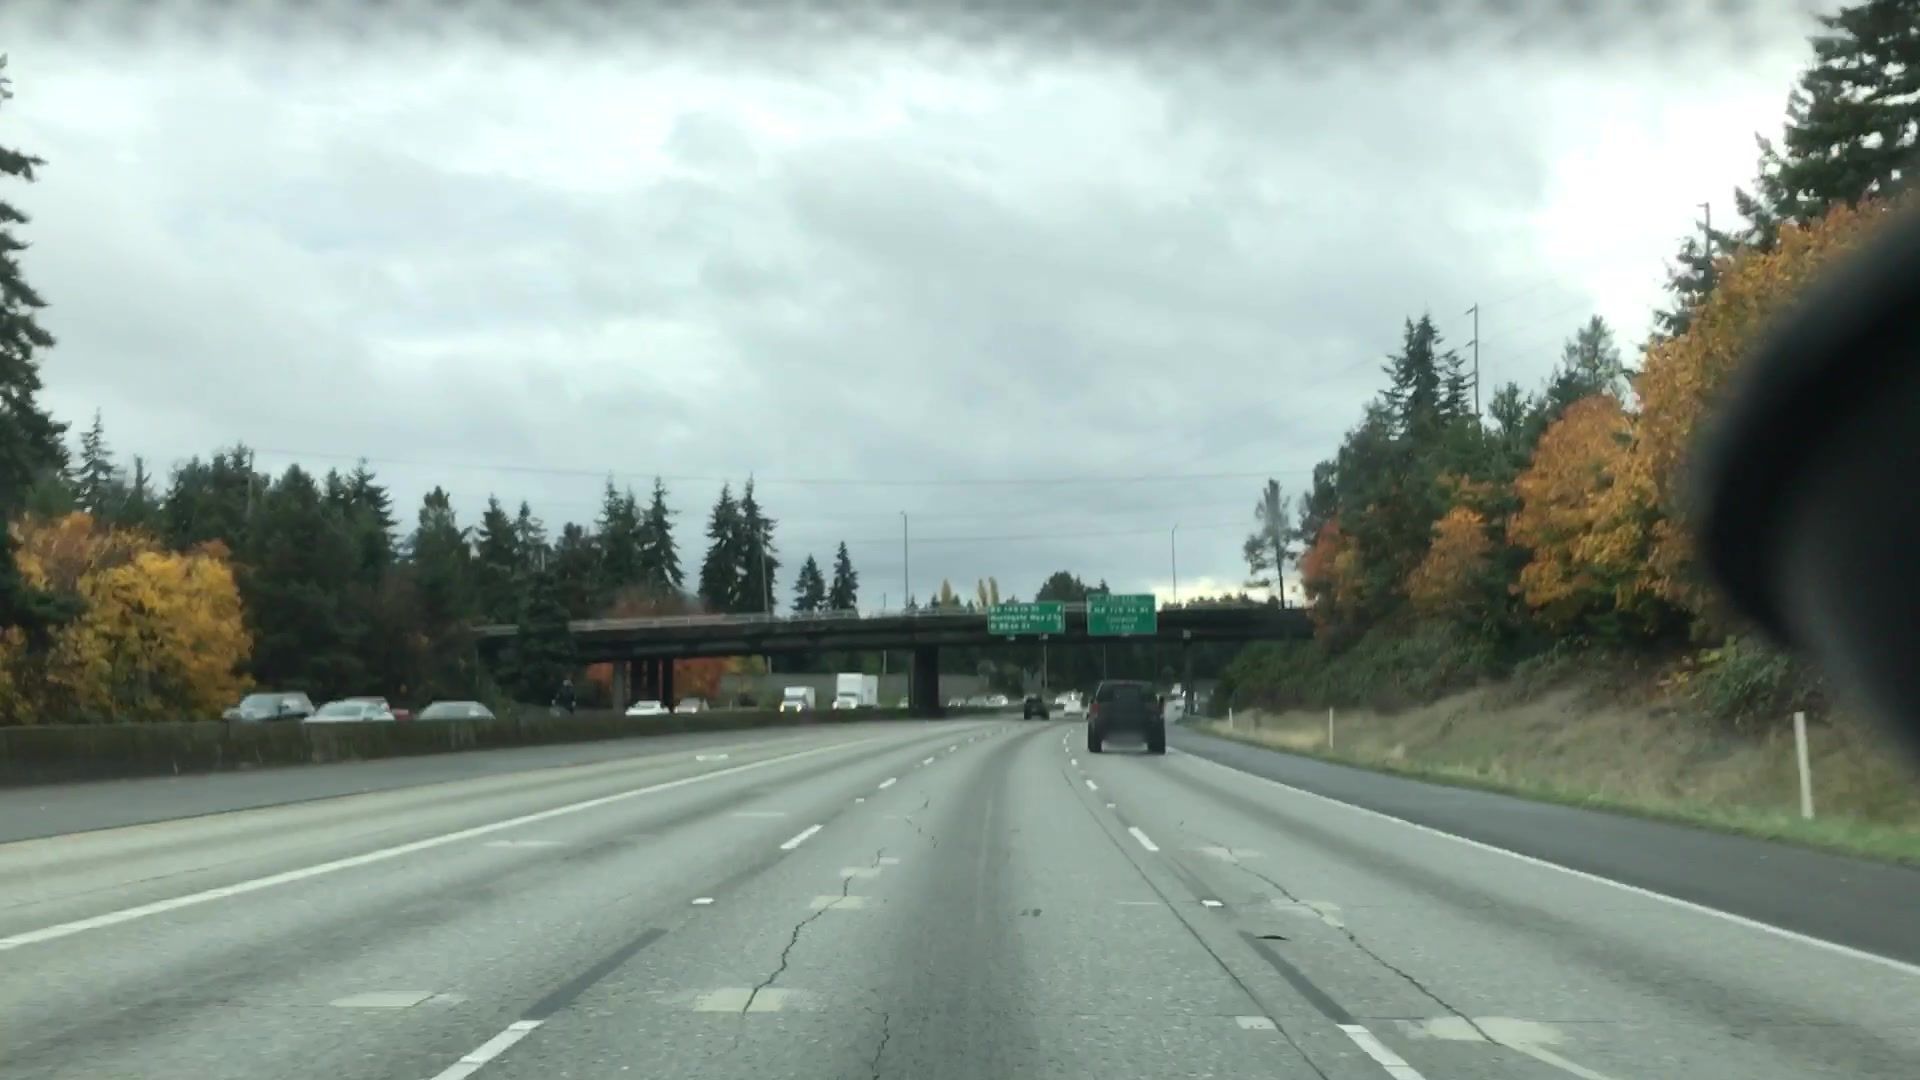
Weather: cloudy
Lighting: day
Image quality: slightly poor
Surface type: driving surface
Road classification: motorway
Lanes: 4
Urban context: urban centre
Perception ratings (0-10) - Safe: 2.07, Lively: 2.05, Beautiful: 4.5, Boring: 3.38, Depressing: 3.13, Wealthy: 4.84